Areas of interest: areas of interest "Hotel"
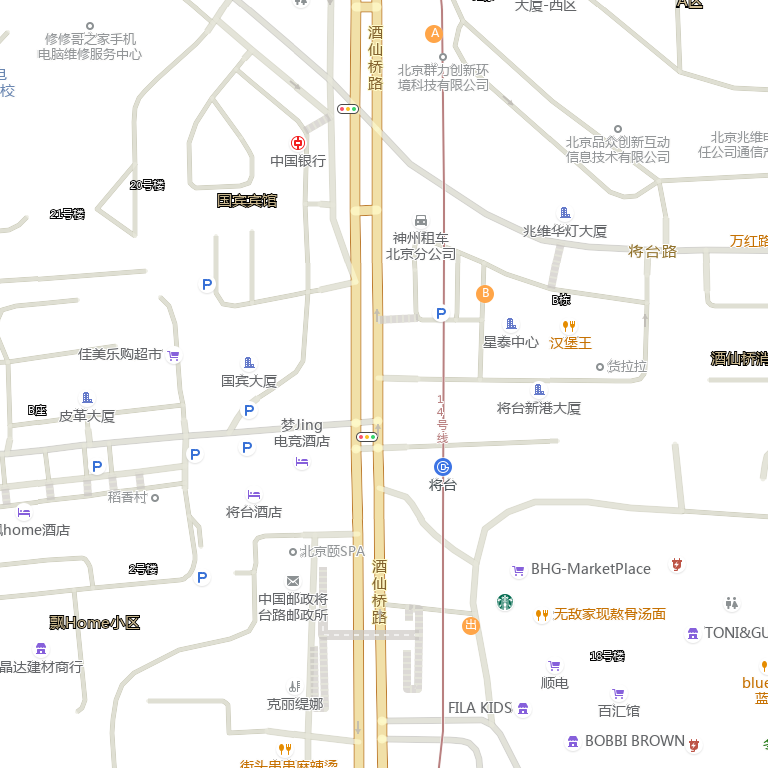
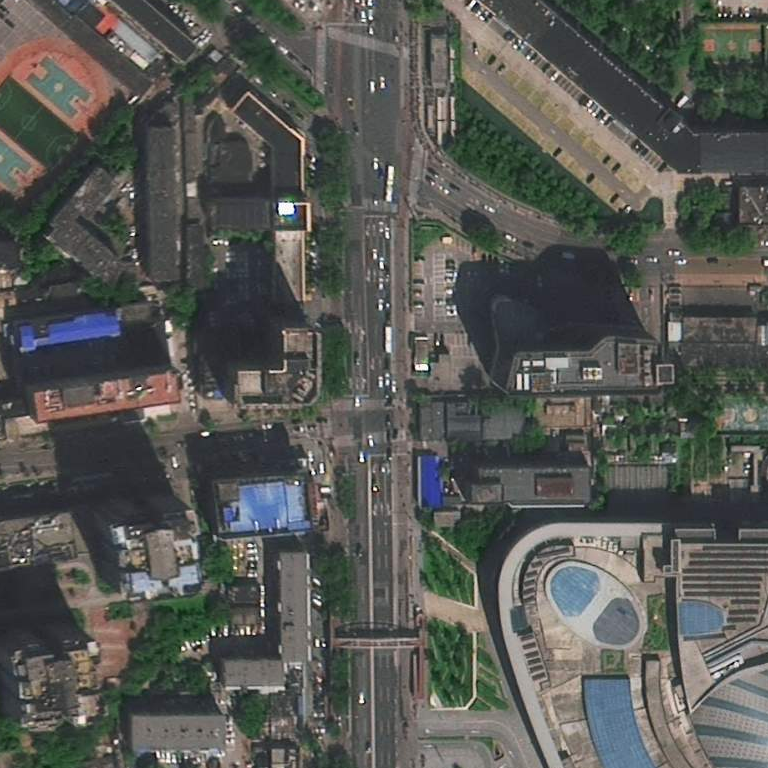